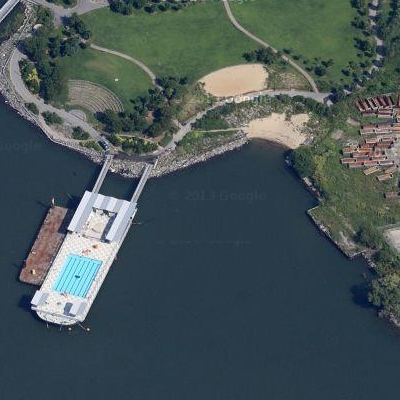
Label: dRiverLake